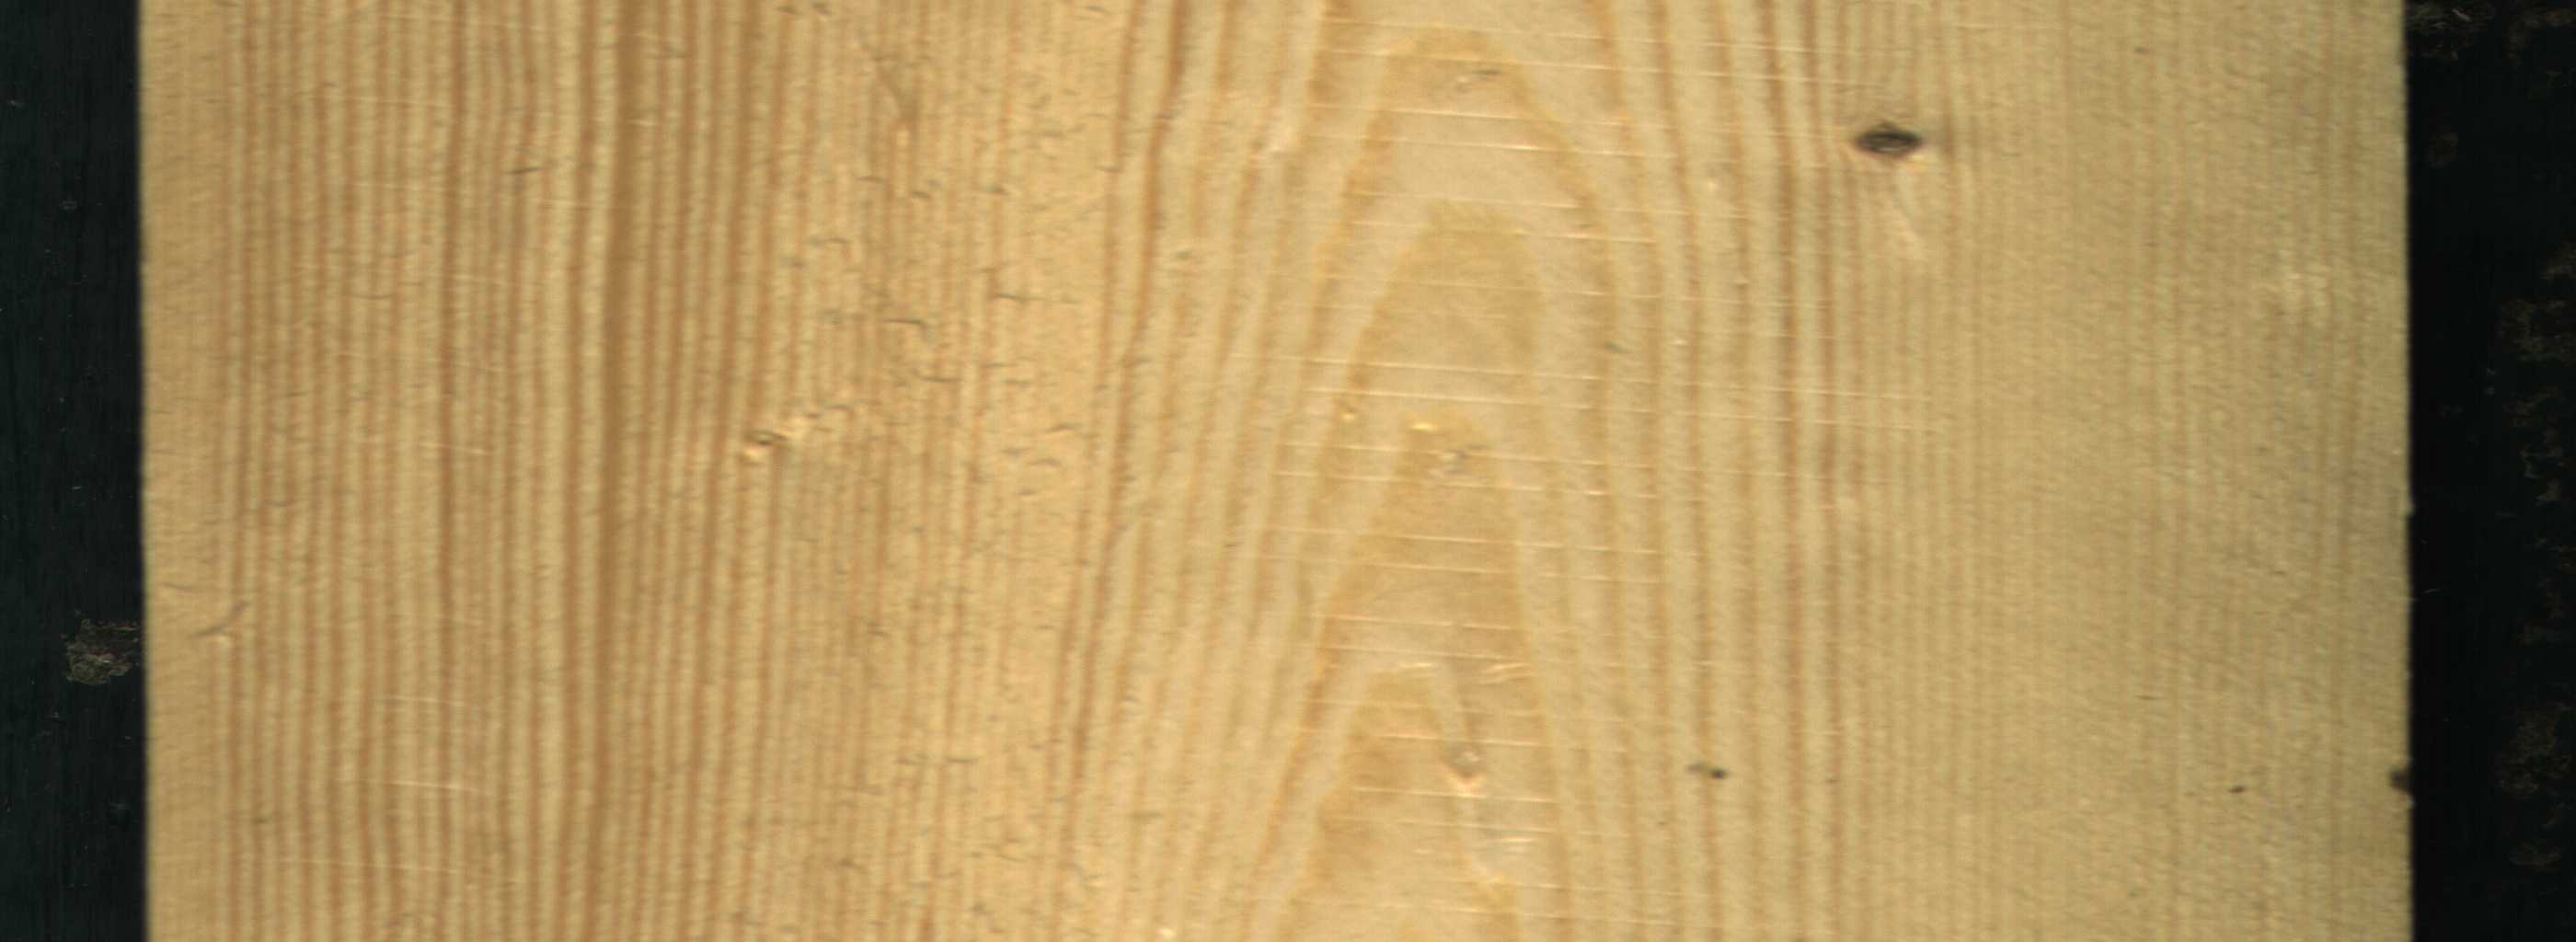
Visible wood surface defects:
Dead_Knot